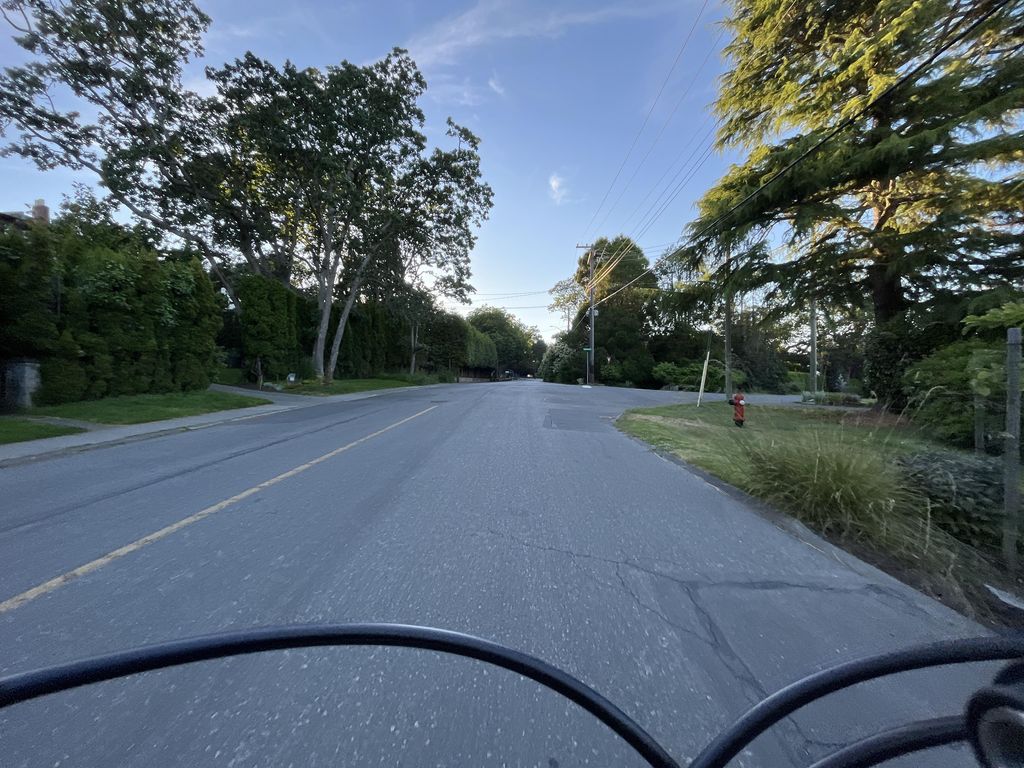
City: victoria